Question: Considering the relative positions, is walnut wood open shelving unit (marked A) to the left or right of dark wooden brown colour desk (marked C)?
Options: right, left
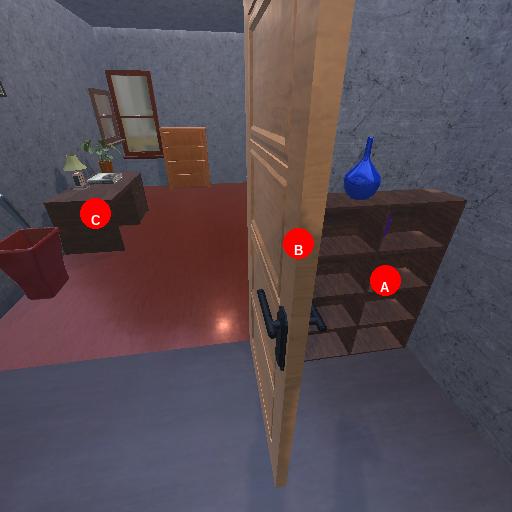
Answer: right